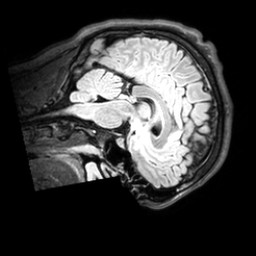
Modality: T1w
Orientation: sagittal
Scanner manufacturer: philips
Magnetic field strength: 3 T
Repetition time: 4.8 s
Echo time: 0.2586 s